Question: i want to read\write a binary file which has the following structure:

The file is composed by "RECORDS". Each "RECORD" has the following structure: I will use the first record as example
- - -
In this case LENGHT field value is 22 (0x00 0x16 converted to decimal), therefore the CONTENT will contain 20 (22 - 2) bytes.
My goal is to read each record one by one, and write it to an output file. Actually i have a read function and write function (some pseudocode):
'''
private void Read(BinaryReader binaryReader, BinaryWriter binaryWriter)
{
byte START = 0x5A;
int decimalLenght = 0;
byte[] content = null;
byte[] length = new byte[2];
while (binaryReader.PeekChar() != -1)
{
//Check the first byte which should be equals to 0x5A
if (binaryReader.ReadByte() != START)
{
throw new Exception("0x5A Expected");
}
//Extract the length field value
length = binaryReader.ReadBytes(2);
//Convert the length field to decimal
int decimalLenght = GetLength(length);
//Extract the content field value
content = binaryReader.ReadBytes(decimalLenght - 2);
//DO WORK
//modifying the content
//Writing the record
Write(binaryWriter, content, length, START);
}
}
private void Write(BinaryWriter binaryWriter, byte[] content, byte[] length, byte START)
{
binaryWriter.Write(START);
binaryWriter.Write(length);
binaryWriter.Write(content);
}
'''
As you can see i have already write it for C#, but i don't really know how to it with C++.
Can someone please point me in the right direction ?
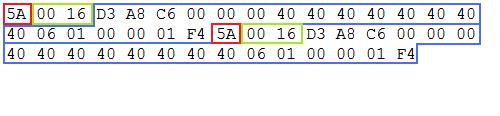
Answer: Thank to you all this is the solution i was able to develope:
'''
// TestCPP003.cpp : Defines the entry point for the console application.
//
#include "stdafx.h"
#include "boost\program_options.hpp"
namespace po = boost::program_options;
#include "Util.h"
using namespace std;
int main(int argc, char* argv[])
{
po::options_description desc("Allowed options");
desc.add_options()
("h", "produce help message")
("i", po::value<string>(), "input file")
("o", po::value<string>(), "output file");
po::variables_map vm;
po::store(po::parse_command_line(argc, argv, desc), vm);
if (vm.count("h"))
{
cout << desc << endl;
return 0;
}
po::notify(vm);
if (vm.count("i"))
{
cout << vm["i"].as<string>() << "
";
}
string sInputFile = vm["i"].as<string>();
if (fileExists(sInputFile.c_str()))
{
cout << "file exists: <" << sInputFile << ">" << endl;
}
else
{
cout << "file not exists: <" << sInputFile << ">" << endl;
cout << "RETURN CODE: 8" << endl;
return 8;
}
string sOutputFile = vm["o"].as<string>();
static const int START_BYTE = 'Z';
static const int AFP_RECORD_HEADER_SIZE = 1;
static const int AFP_RECORD_LENGTH_SIZE = 2;
char * afpHeaderBlock = new char[1];
char * afpLengthBlock;
unsigned int afpRecordLength = 0;
char * afpContentBlock;
ifstream inputStream(sInputFile, ios::in|ios::binary);
ofstream outputStream(sOutputFile, ios::out|ios::binary);
if (inputStream.is_open() && outputStream.is_open())
{
while (inputStream.read(afpHeaderBlock, AFP_RECORD_HEADER_SIZE))
{
//cout << ToHex(string(afpHeaderBlock, AFP_RECORD_HEADER_SIZE), true) << endl;
if (START_BYTE == afpHeaderBlock[0])
{
cout << "0x5A Found!" << endl;
}
else
{
cout << "0x5A not Found! - AFP Error" << endl;
}
outputStream.write(afpHeaderBlock, AFP_RECORD_HEADER_SIZE);
afpLengthBlock = new char[AFP_RECORD_LENGTH_SIZE];
afpRecordLength = 0;
inputStream.read(afpLengthBlock, AFP_RECORD_LENGTH_SIZE);
//cout << ToHex(string(afpLengthBlock, AFP_RECORD_LENGTH_SIZE), true) << endl;
afpRecordLength = (afpRecordLength << 8) + static_cast<const unsigned char&>(afpLengthBlock[0]);
afpRecordLength = (afpRecordLength << 8) + static_cast<const unsigned char&>(afpLengthBlock[1]);
//cout << "AFP Record Length: " << afpRecordLength << endl;
outputStream.write(afpLengthBlock, AFP_RECORD_LENGTH_SIZE);
afpContentBlock = new char[afpRecordLength - AFP_RECORD_LENGTH_SIZE];
inputStream.read (afpContentBlock, afpRecordLength - AFP_RECORD_LENGTH_SIZE);
outputStream.write(afpContentBlock, afpRecordLength - AFP_RECORD_LENGTH_SIZE);
}
inputStream.close();
outputStream.flush();
outputStream.close();
}
cout << "RETURN CODE: 0" << endl;
return 0;
}
'''